Field crop: tomato
Growth stage: 1
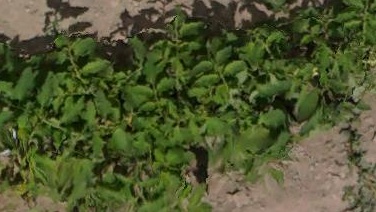
Species: tomato